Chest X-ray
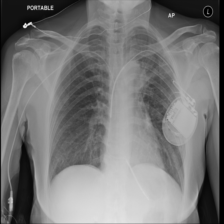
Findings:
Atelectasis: negative
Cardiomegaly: negative
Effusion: negative
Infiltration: negative
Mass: negative
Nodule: negative
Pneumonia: negative
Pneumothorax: negative
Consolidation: negative
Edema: negative
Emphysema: negative
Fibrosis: negative
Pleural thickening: negative
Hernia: negative